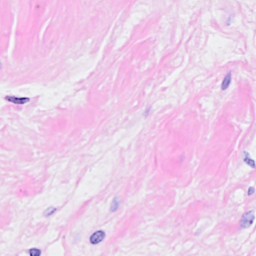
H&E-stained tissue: Breast